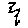
Label: zigzag